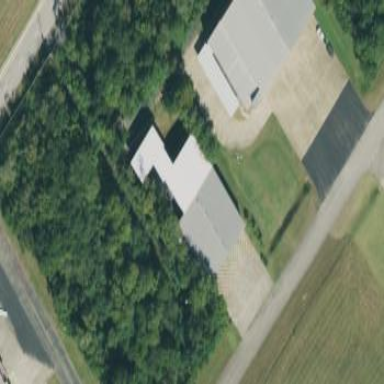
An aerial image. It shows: Hangar located at airport.